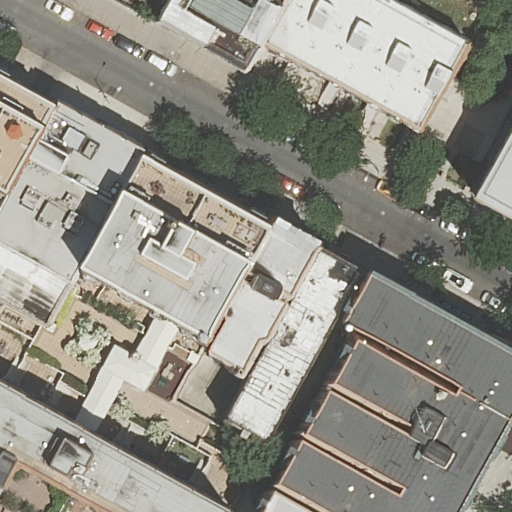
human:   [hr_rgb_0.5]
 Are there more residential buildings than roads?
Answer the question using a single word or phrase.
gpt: yes

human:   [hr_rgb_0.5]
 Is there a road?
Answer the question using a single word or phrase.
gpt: yes

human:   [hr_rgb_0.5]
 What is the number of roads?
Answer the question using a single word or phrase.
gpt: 1

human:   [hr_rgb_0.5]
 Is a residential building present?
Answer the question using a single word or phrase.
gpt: yes

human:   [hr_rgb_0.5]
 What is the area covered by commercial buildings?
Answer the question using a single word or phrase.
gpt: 0m2

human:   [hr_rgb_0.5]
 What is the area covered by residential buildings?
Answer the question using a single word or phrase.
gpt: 5444m2

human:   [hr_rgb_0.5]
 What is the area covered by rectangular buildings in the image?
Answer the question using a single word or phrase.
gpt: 1032m2

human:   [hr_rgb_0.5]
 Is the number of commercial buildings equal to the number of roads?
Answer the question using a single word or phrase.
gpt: no

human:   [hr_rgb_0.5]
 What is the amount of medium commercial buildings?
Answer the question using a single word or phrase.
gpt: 0

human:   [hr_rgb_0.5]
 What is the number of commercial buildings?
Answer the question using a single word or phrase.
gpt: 0

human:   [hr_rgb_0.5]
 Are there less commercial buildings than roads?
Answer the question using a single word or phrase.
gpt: yes

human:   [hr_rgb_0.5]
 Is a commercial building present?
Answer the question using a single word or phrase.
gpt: no

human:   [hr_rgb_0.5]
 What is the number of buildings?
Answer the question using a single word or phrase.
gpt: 14

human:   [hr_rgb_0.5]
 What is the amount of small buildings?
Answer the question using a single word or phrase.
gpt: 2

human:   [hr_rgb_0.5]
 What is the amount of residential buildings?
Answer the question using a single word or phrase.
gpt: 14

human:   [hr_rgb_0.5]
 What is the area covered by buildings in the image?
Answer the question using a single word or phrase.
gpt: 5444m2

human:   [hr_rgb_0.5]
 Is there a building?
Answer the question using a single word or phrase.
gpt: yes

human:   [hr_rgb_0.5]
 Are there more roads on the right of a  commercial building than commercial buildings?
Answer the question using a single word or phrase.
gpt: no

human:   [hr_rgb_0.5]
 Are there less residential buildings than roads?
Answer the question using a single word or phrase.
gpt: no

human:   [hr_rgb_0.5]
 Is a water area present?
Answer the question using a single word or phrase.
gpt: no

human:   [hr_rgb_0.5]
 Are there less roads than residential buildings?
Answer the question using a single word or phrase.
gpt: yes

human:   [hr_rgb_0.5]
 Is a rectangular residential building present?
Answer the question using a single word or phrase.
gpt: yes

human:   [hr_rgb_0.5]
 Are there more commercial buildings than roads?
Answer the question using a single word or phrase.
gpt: no

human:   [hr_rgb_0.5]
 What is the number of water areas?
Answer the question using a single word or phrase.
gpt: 0

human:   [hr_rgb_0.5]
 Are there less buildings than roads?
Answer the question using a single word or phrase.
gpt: no

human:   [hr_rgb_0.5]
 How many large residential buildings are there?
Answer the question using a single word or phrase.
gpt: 2

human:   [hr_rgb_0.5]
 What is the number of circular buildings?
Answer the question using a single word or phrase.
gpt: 0

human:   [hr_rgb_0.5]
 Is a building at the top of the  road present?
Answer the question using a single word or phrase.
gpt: yes

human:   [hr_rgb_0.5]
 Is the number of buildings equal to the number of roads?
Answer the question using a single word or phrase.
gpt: no

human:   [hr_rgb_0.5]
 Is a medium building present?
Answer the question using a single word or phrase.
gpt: yes

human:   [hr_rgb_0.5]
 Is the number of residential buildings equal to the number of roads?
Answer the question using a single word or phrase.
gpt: no

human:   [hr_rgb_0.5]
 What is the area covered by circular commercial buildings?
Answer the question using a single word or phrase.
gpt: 0m2

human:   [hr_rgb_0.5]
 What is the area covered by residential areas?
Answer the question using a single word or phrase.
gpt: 0m2

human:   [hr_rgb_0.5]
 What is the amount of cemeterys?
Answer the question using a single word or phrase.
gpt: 0

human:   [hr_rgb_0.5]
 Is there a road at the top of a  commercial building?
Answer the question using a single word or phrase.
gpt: no

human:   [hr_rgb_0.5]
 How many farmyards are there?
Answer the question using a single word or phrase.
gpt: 0

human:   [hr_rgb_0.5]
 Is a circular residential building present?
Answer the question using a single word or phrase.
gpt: no

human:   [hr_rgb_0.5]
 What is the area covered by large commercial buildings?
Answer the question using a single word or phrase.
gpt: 0m2

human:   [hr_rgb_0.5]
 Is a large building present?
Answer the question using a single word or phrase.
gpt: yes

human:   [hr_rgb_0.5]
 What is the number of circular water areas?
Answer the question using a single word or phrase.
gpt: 0

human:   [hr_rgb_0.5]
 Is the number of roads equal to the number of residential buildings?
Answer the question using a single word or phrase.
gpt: no

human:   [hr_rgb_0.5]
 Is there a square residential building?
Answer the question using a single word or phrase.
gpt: no

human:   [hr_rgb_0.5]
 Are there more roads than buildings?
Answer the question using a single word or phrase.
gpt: no

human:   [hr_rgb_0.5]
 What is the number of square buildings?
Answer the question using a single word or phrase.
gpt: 0

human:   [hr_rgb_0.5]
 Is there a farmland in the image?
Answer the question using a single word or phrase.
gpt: no

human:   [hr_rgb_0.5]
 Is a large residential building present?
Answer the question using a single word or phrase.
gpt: yes

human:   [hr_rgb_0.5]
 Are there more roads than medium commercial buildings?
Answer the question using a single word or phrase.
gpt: yes

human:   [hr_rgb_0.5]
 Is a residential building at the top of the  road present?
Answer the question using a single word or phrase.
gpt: yes

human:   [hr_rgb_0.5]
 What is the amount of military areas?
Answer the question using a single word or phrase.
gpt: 0

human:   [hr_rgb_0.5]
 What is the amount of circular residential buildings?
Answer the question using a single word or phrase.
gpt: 0

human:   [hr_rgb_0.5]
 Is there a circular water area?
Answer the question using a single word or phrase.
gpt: no

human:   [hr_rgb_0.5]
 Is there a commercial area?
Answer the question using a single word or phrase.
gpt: no

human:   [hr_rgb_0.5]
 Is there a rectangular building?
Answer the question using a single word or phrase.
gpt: yes

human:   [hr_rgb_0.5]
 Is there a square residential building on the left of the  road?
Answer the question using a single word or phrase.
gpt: no

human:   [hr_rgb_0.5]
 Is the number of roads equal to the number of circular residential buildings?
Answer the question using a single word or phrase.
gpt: no

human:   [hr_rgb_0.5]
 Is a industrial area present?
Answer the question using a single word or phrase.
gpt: no

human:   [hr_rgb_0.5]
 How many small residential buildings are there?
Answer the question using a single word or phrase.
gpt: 2

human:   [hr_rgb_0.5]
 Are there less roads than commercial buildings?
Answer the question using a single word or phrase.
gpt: no

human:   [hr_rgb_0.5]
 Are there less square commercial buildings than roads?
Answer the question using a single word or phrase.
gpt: yes

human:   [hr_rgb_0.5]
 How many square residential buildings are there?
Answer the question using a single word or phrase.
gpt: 0

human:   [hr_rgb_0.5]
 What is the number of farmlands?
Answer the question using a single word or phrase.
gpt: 0

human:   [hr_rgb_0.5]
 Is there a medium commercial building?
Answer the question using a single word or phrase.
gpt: no

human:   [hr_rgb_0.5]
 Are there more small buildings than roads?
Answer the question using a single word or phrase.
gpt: yes

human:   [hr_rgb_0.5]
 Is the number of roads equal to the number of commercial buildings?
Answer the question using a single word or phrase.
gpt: no